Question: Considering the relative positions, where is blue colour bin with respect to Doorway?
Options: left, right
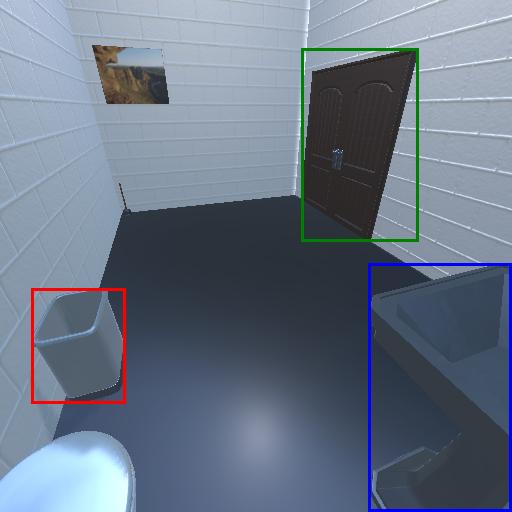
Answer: left